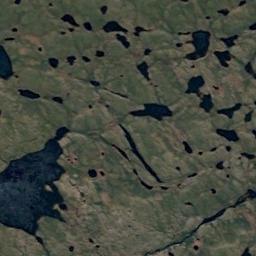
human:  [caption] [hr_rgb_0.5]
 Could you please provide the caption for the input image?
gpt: Many waters of different sizes are surrounded by wetlands .

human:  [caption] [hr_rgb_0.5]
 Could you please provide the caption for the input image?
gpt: The wetland consists of dry and green plants and water .

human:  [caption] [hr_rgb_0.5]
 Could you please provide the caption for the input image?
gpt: Half of the area in this wetland is bare land .

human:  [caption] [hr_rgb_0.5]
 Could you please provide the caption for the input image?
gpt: There is a large land mixed with green and brown in the river in a wetland .

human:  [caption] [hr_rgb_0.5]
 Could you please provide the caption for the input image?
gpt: There are many green areas and water areas on the wetland .